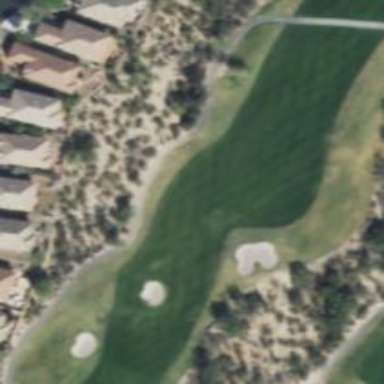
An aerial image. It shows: Golf hole.